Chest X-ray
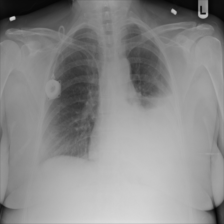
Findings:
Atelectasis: negative
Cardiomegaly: negative
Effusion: positive
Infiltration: negative
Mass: negative
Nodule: negative
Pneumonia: negative
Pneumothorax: negative
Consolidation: negative
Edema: negative
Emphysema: negative
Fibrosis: negative
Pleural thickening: negative
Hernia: negative